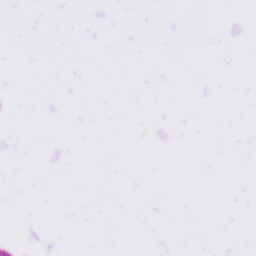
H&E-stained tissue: Tonsil